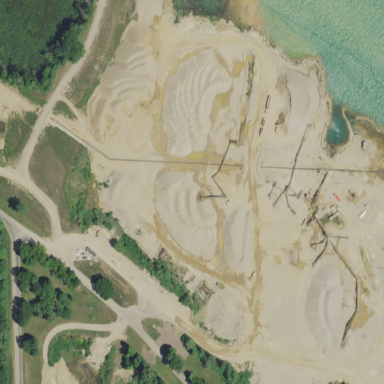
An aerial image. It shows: Quarry that is man-made.